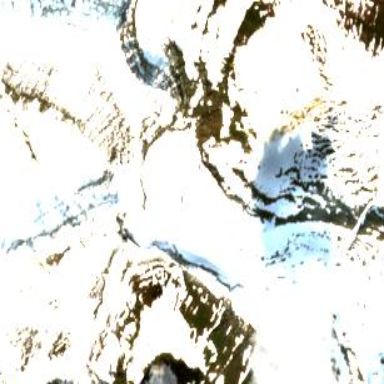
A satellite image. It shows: Stunning view of glacier.